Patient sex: F
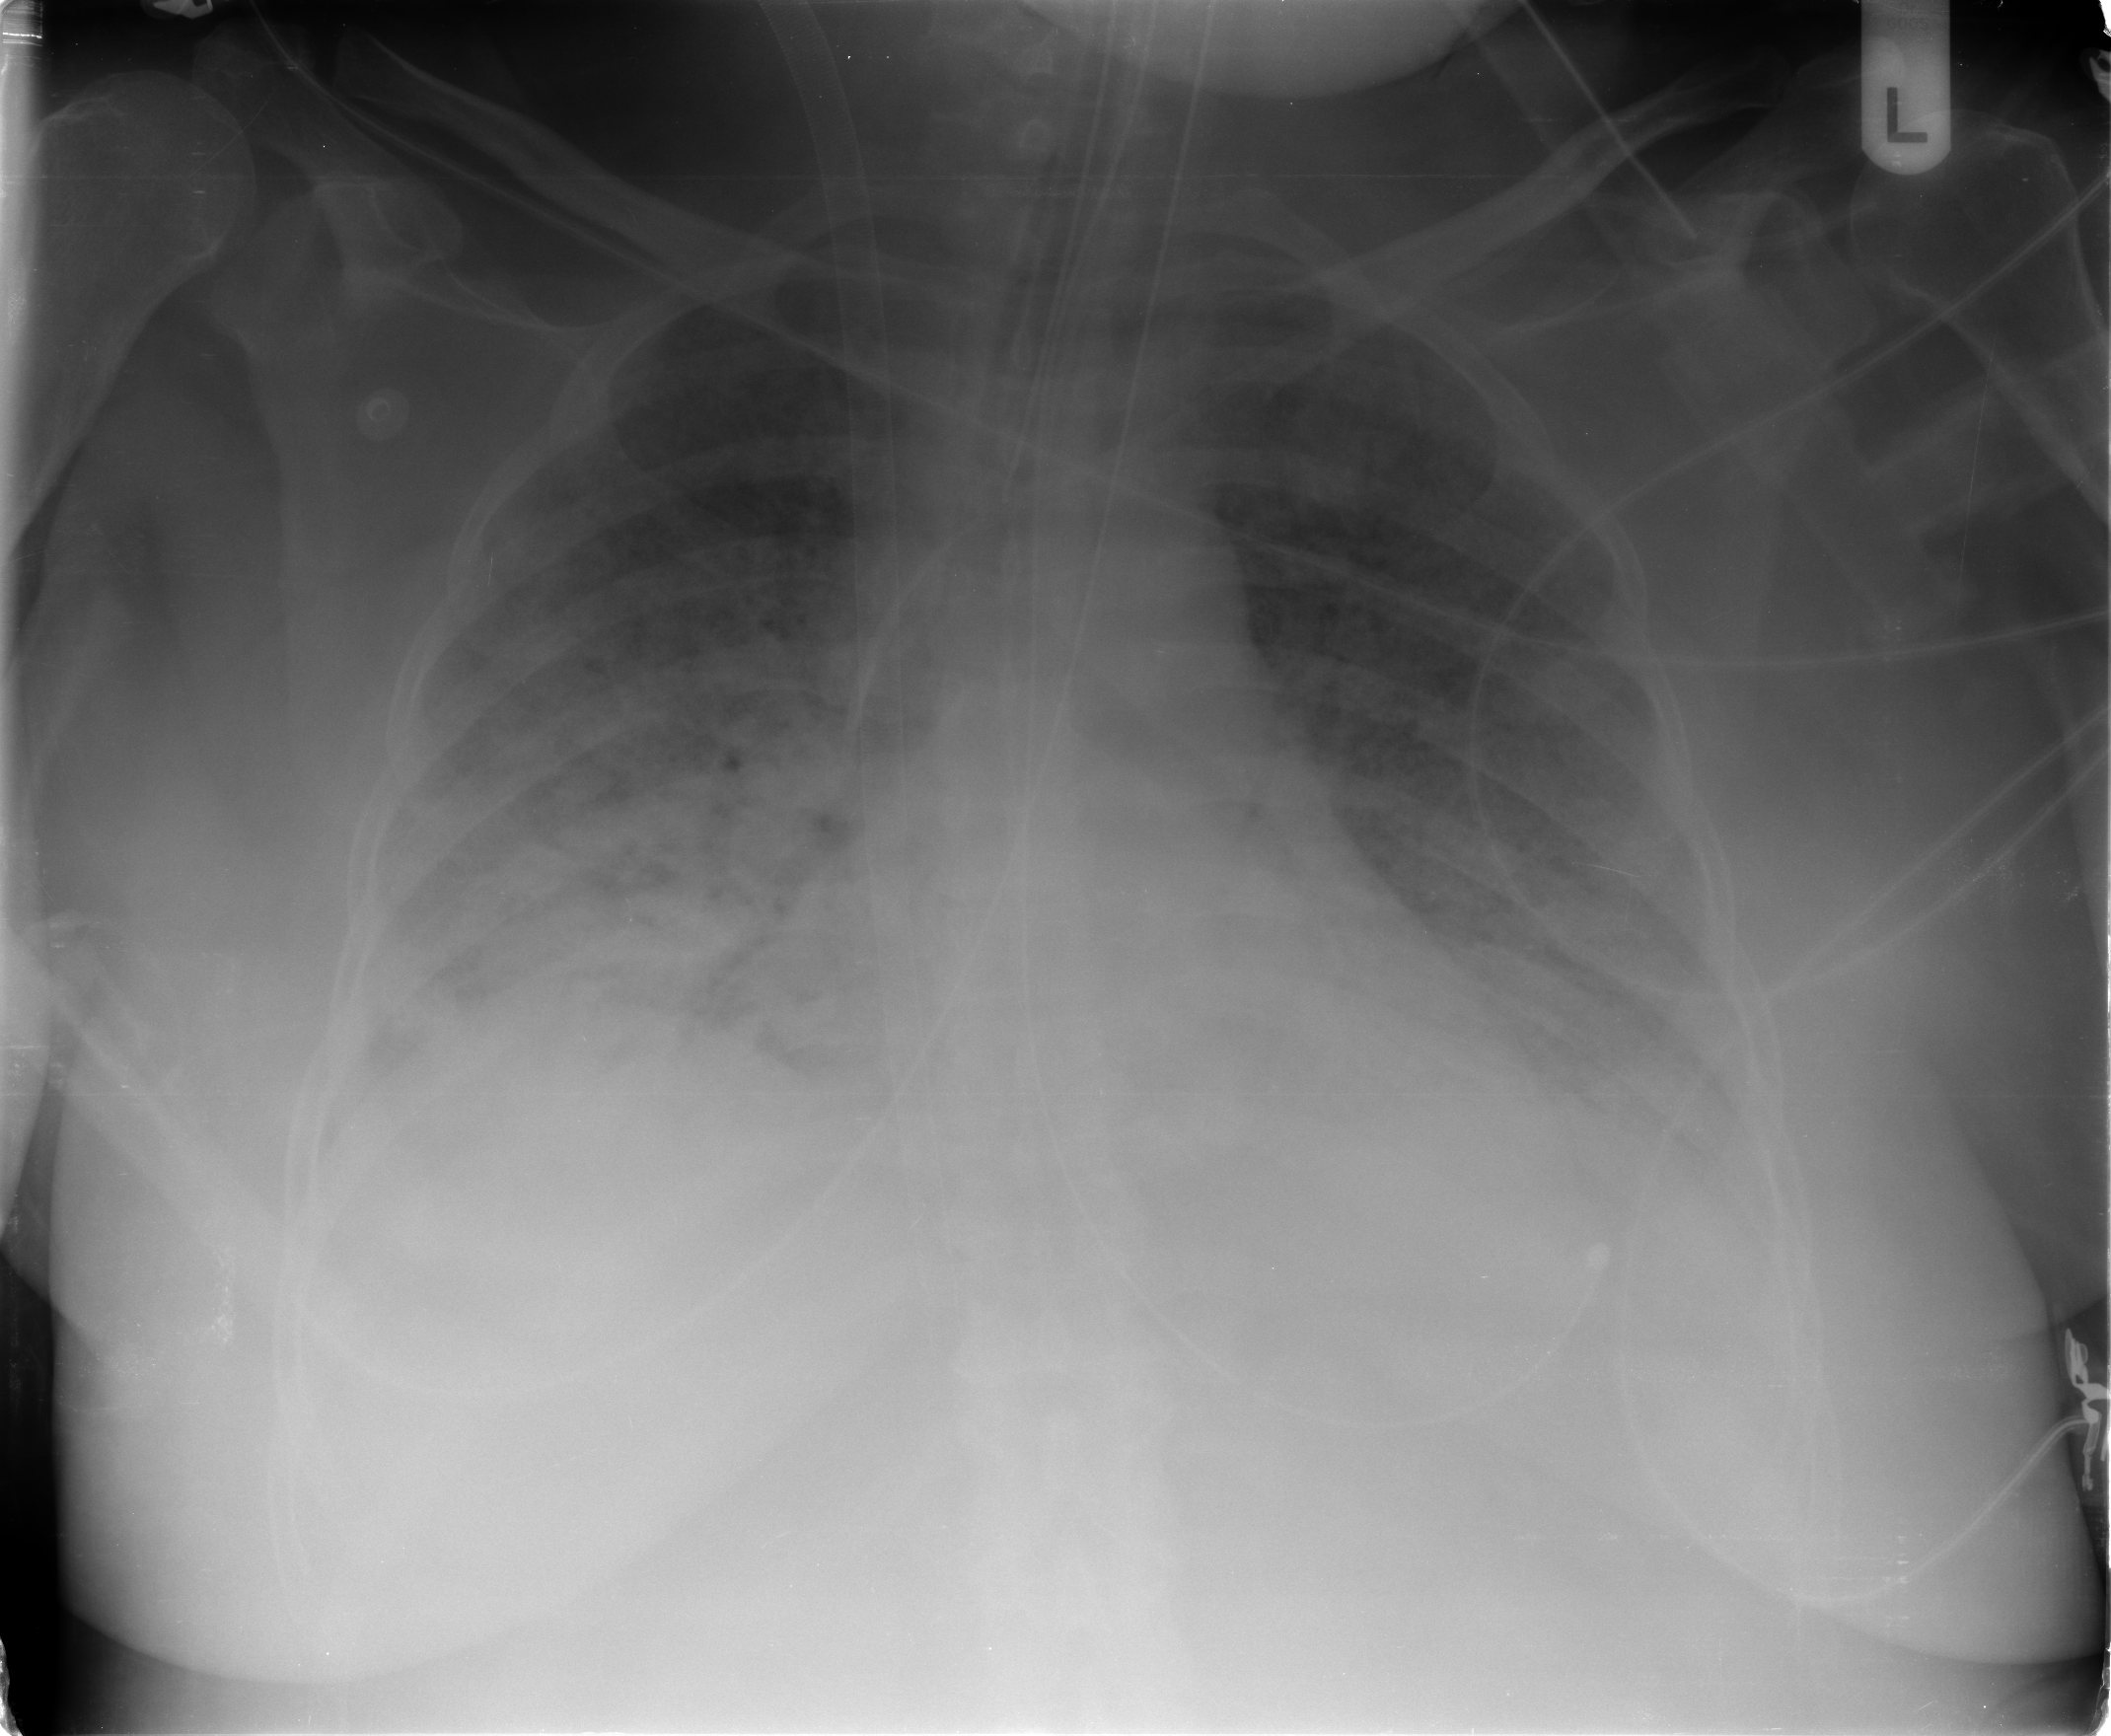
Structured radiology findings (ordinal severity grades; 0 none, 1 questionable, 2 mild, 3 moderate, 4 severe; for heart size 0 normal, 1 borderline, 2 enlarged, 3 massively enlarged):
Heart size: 2
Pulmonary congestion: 4
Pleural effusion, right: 2
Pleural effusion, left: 1
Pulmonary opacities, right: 4
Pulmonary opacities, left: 3
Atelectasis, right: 3
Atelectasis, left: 3